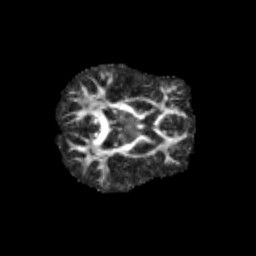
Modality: FA
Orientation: axial
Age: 12
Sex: female
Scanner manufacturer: siemens
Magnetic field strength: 3 T
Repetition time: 3.8 s
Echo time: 0.07 s